Question: My list as below:
'''
List<SelectListItem> items = new List<SelectListItem>();
items.Add(new SelectListItem() { Text = "Item 1", Value = "1", Selected = false });
items.Add(new SelectListItem() { Text = "Item 2", Value = "2", Selected = false });
items.Add(new SelectListItem() { Text = "Item 3", Value = "3", Selected = false });
items.Add(new SelectListItem() { Text = "Item 4", Value = "4", Selected = false });
items.Add(new SelectListItem() { Text = "Item 3", Value = "5", Selected = false });
items.Add(new SelectListItem() { Text = "Item 6", Value = "6", Selected = false });
items.Add(new SelectListItem() { Text = "Item 7", Value = "7", Selected = false });
'''
Based on it a listbox is created.
User can select multiple items (though a listbox) and selected items stored as string (3,7 mean Item 3 and Item 7 selected). How I can update the list (before binding) to set selected true for Value 3 and 7?
'''
string selectedItems=3,7
'''

I can do with a for loop and search for item 3 and 7 and update Selected=True
But is there any shortcut or faster way? As I have many instances of such lists in my data entry
Cheers
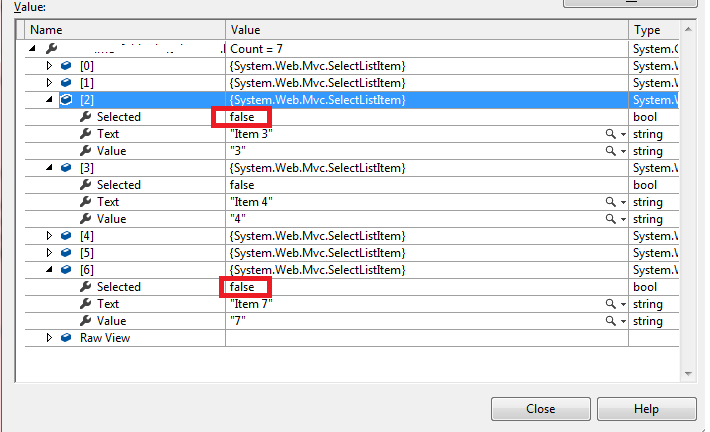
Answer: I did as below:
'''
if (selectedItems != null)
{
var Selected= items
.Where(x => selectedItems.Split(',').Any(s => x.Text.ToString().Equals(s)))
.ToList();
foreach(var item in Selected)
{
item.Selected = true;
}
}
'''
But hopefully some better is there to avoid loop!
Cheers